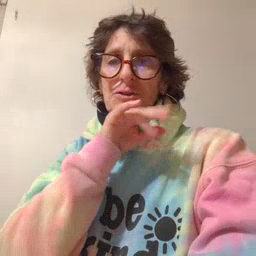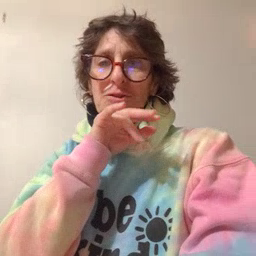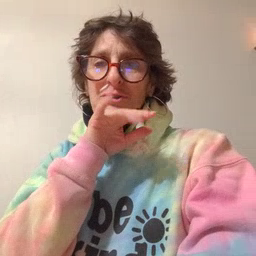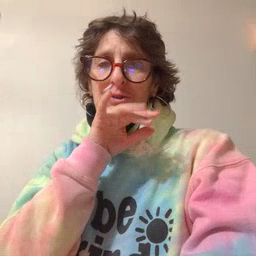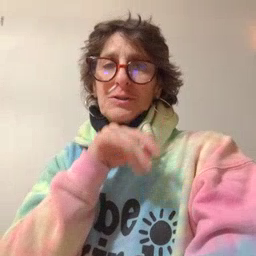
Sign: dirty